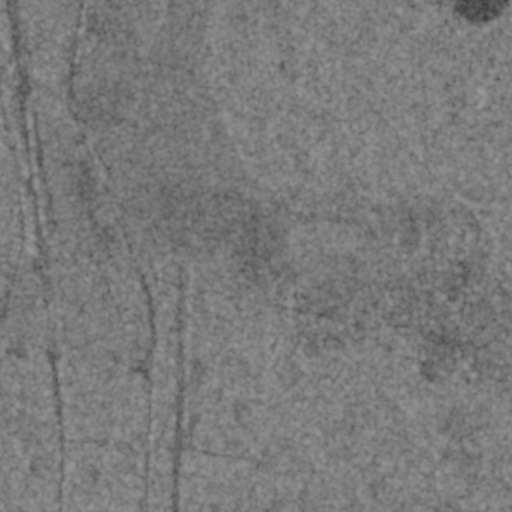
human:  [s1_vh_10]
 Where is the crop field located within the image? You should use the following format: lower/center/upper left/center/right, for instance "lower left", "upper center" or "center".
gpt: The crop field is located in the lower left of the image.
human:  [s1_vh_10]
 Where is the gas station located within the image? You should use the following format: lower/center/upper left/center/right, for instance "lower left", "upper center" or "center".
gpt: The gas station is located in the lower left of the image.
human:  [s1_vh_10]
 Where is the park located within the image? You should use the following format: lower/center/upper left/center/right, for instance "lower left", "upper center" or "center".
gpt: The park is located in the lower left of the image.
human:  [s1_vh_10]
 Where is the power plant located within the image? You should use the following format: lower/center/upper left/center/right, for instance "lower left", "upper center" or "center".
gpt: There is no power plant in the image.

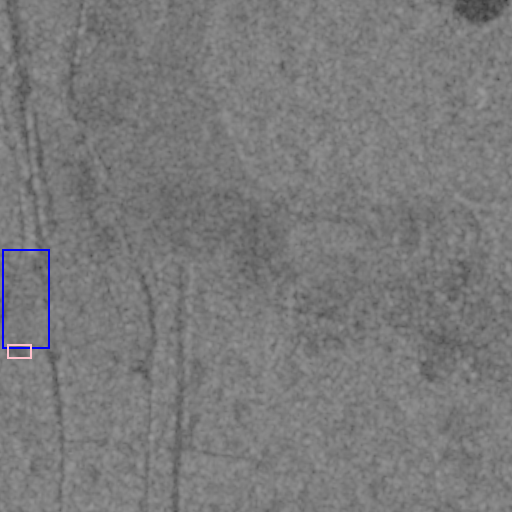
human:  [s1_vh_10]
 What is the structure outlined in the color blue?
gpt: The structure outlined in blue is a crop field.
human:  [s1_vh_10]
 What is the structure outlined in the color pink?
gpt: The structure outlined in pink is a park.
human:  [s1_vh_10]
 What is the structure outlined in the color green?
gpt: There is no green outline.